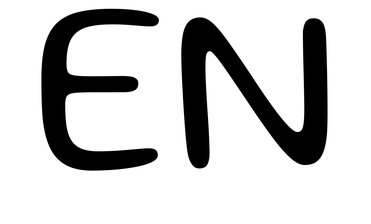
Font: Gluten_Light